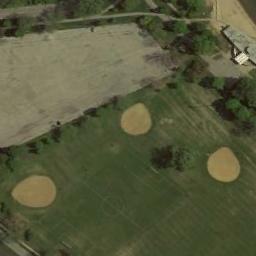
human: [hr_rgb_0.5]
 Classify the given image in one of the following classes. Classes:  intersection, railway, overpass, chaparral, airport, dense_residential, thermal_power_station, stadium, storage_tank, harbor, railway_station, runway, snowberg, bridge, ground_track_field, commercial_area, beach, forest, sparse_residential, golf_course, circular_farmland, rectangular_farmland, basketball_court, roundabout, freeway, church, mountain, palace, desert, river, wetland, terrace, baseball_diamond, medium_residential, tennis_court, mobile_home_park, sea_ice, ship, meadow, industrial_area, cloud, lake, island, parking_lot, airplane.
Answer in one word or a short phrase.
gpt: baseball_diamond